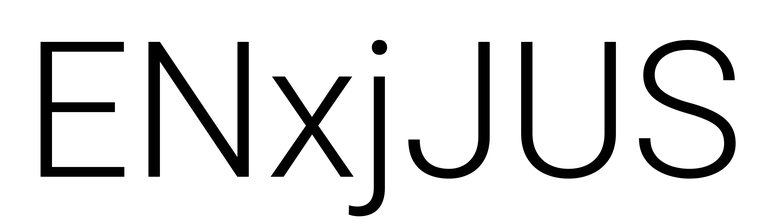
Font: Roboto_Light